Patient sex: F
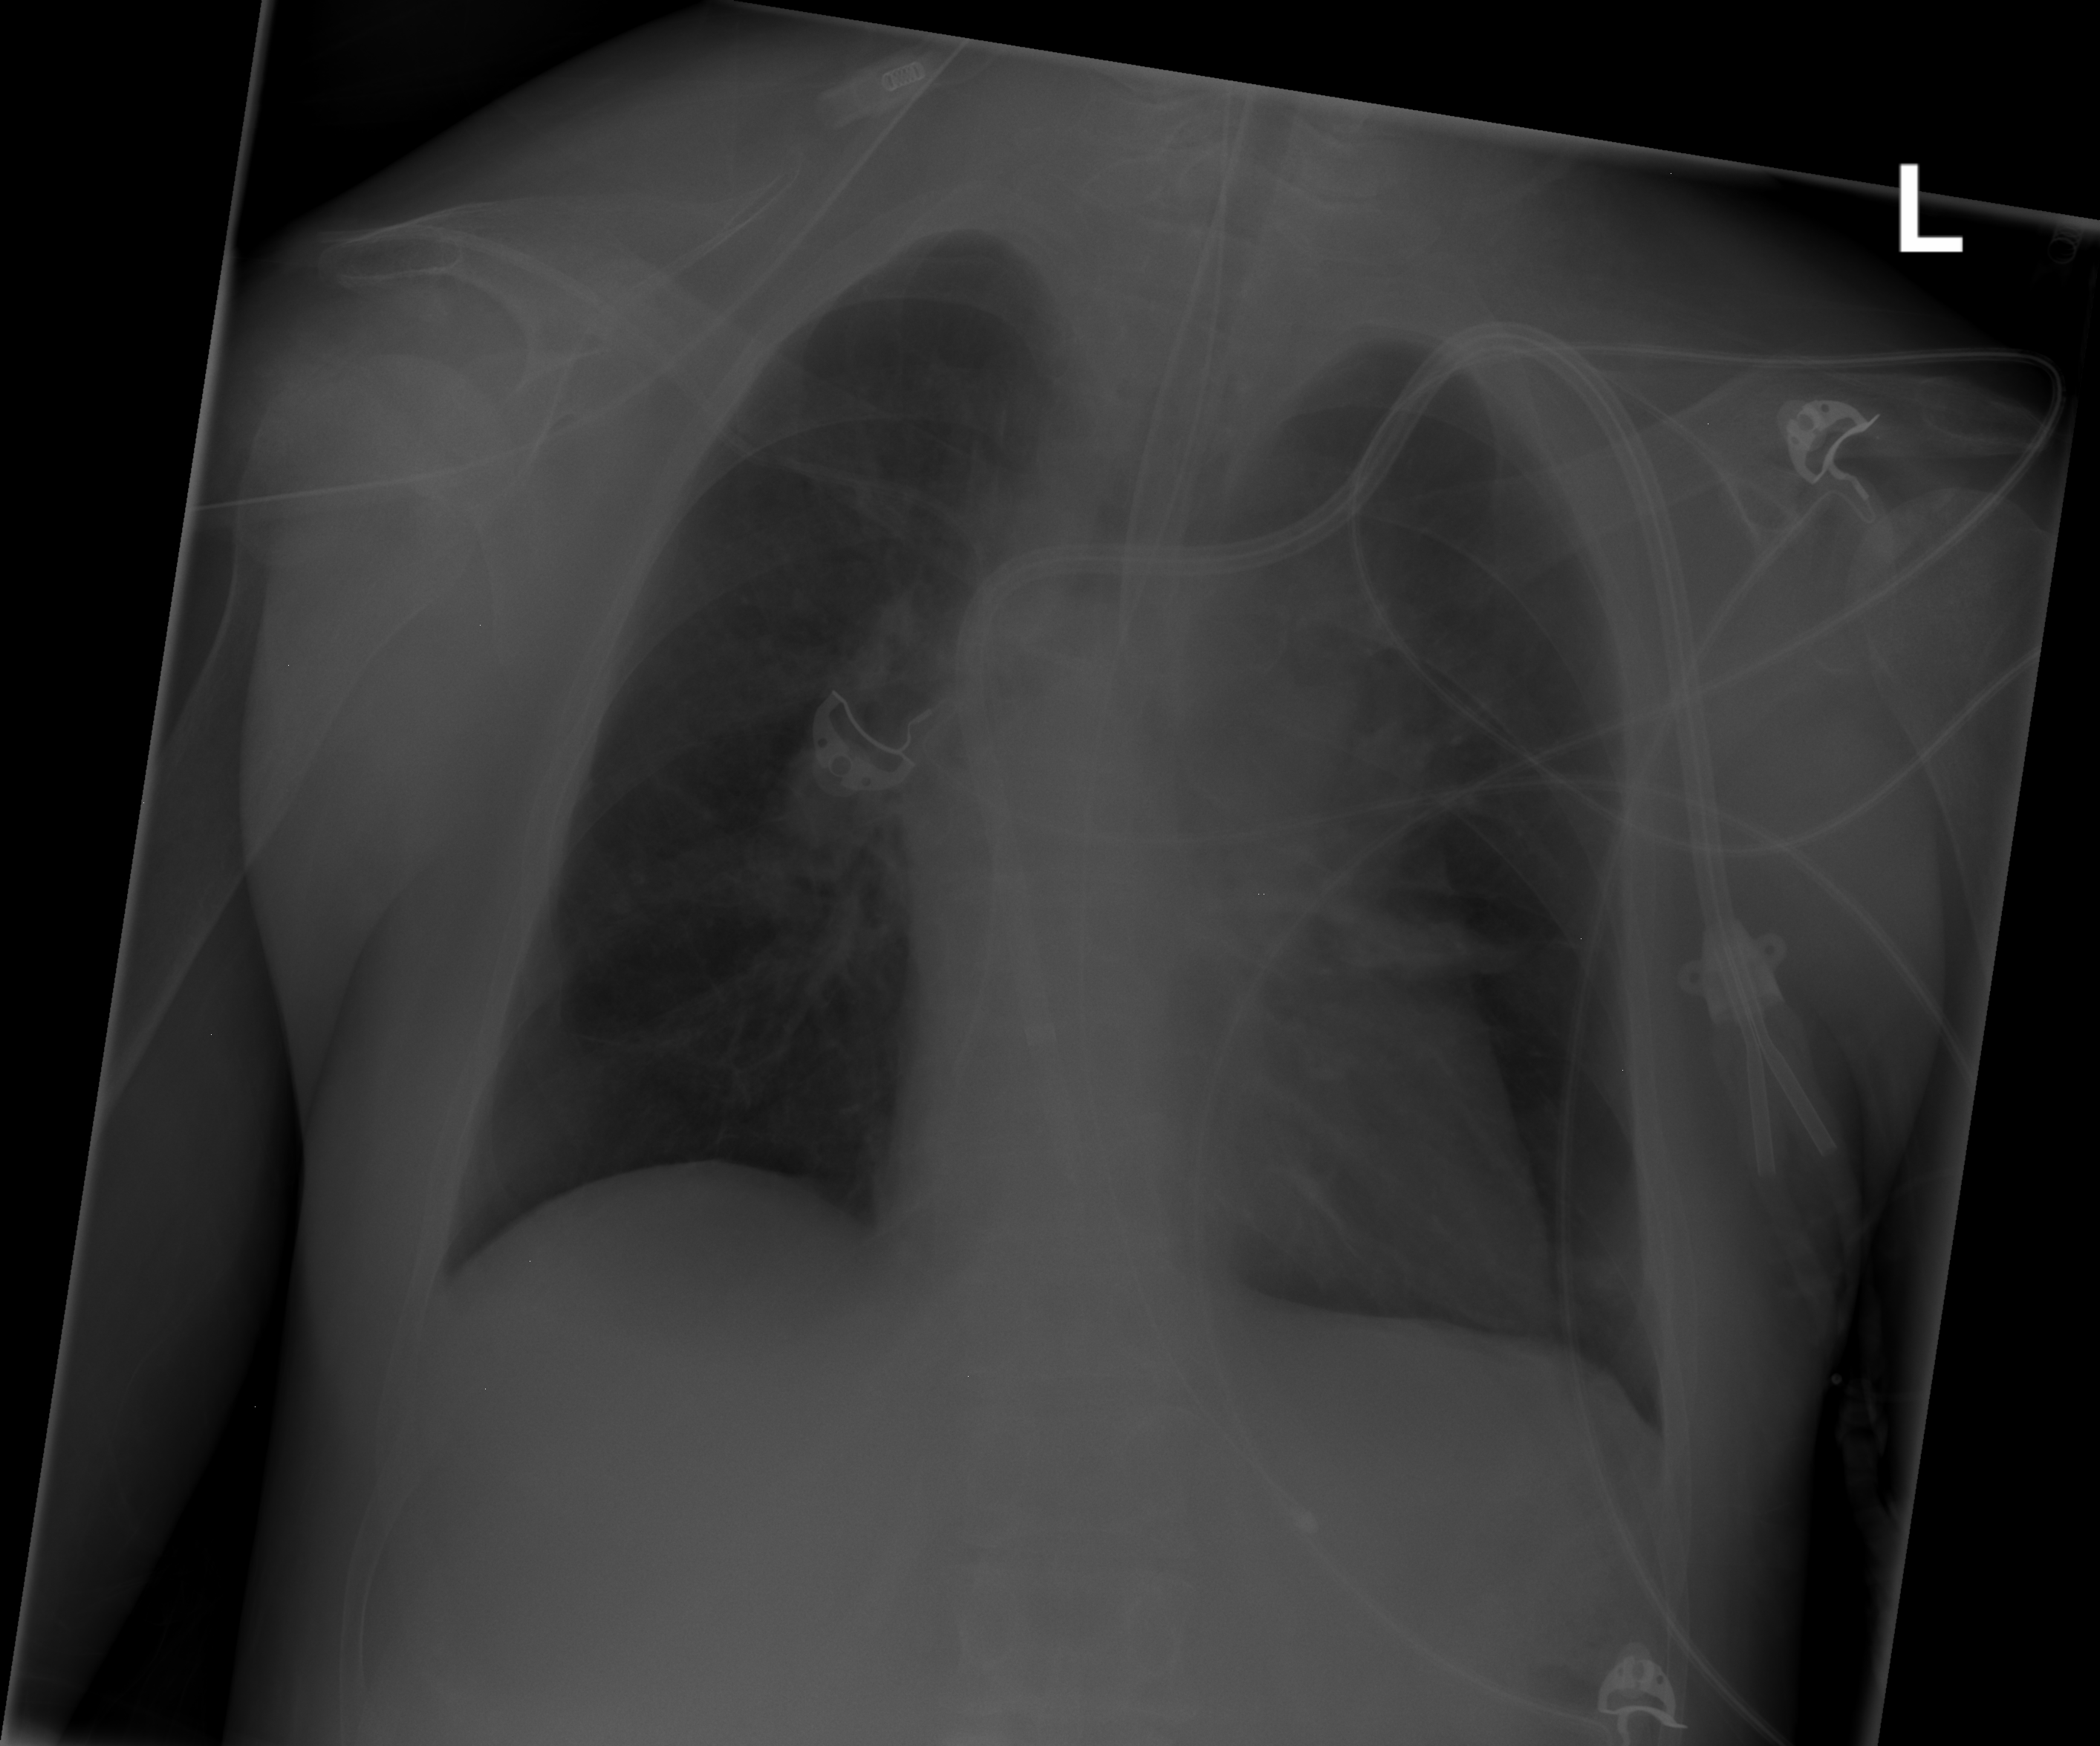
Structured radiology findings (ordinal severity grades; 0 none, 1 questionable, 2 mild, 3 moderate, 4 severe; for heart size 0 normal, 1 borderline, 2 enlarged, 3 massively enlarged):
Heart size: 0
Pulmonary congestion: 0
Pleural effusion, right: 0
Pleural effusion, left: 0
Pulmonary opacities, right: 0
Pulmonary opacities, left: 0
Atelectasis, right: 0
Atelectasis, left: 2